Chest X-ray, PA view. Patient: 67 years old, sex F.
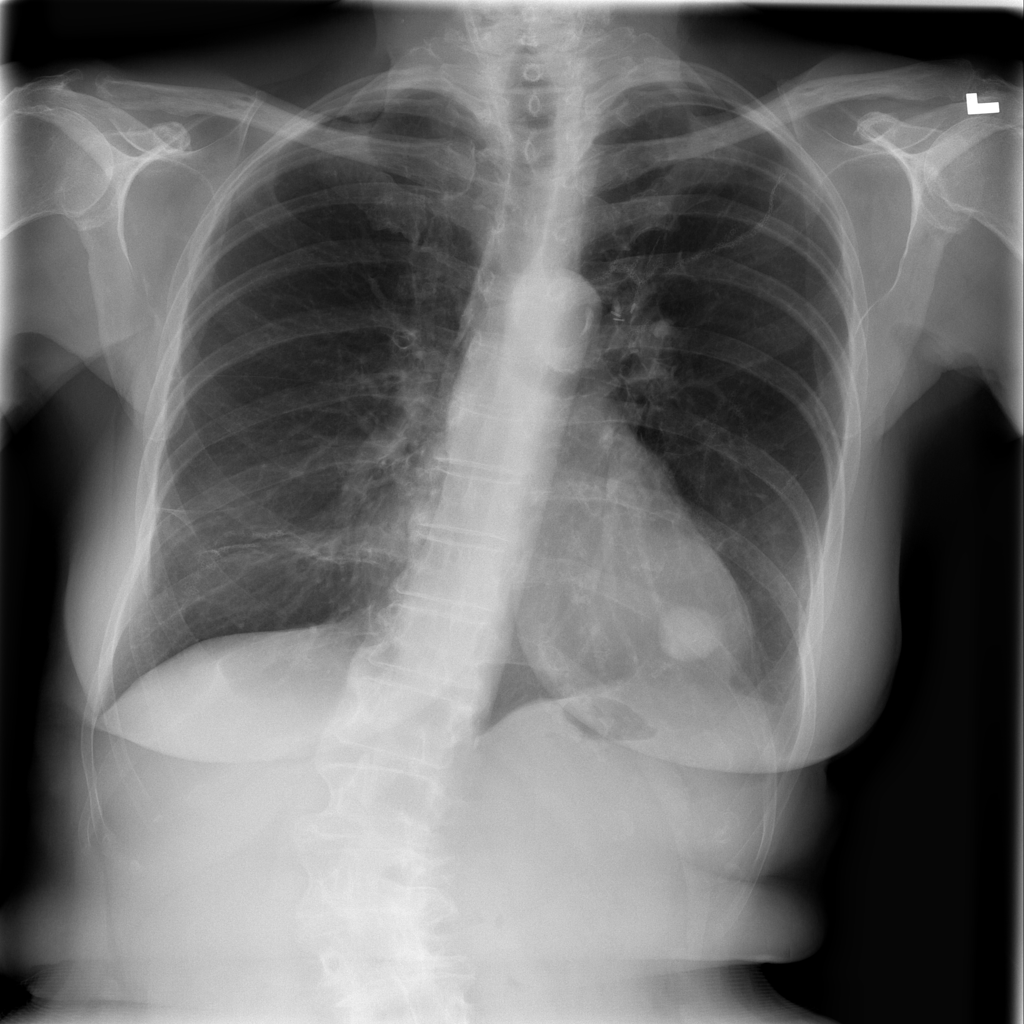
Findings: Nodule